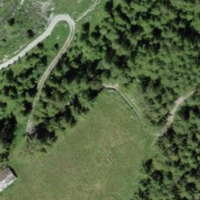
EUNIS habitat code: 43
Species observed at this site:
Parnassia palustris
Polistes dominula